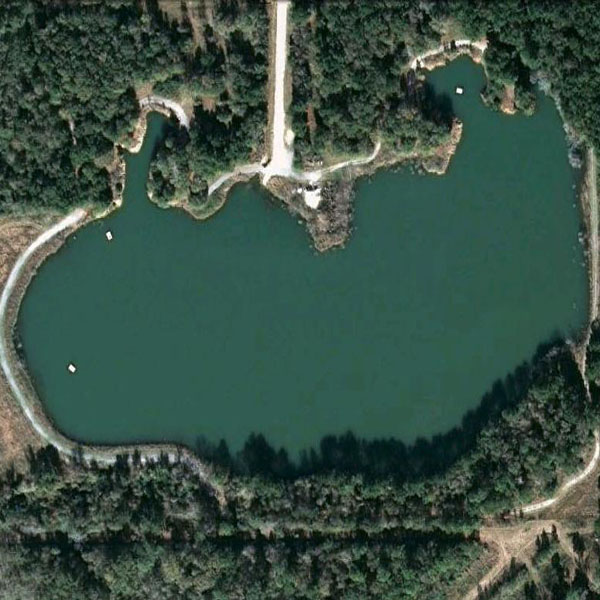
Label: Pond